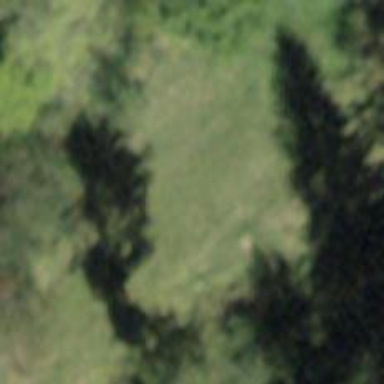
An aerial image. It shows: Path.